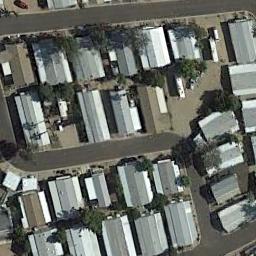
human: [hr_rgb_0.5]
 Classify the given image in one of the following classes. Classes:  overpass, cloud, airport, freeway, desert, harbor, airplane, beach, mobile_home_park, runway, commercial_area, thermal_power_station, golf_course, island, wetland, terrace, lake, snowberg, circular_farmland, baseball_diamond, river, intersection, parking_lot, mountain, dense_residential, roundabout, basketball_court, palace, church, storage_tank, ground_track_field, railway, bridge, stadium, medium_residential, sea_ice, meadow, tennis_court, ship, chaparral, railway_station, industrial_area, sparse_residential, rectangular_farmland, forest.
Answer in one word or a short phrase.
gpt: mobile_home_park